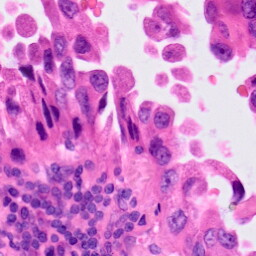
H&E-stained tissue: Lung